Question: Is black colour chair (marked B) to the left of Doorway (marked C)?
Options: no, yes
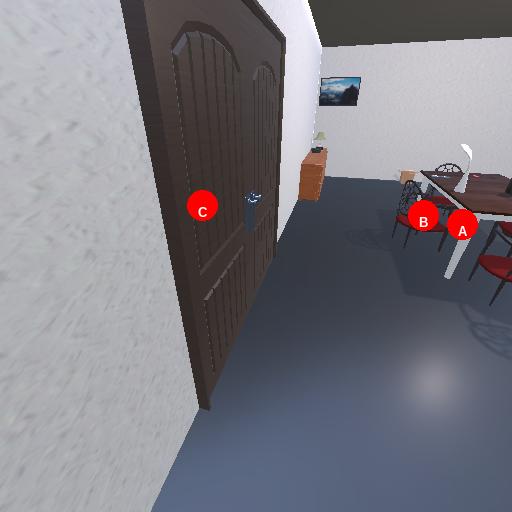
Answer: no